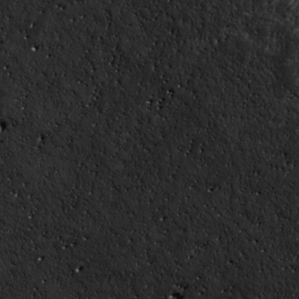
Label: non_frost